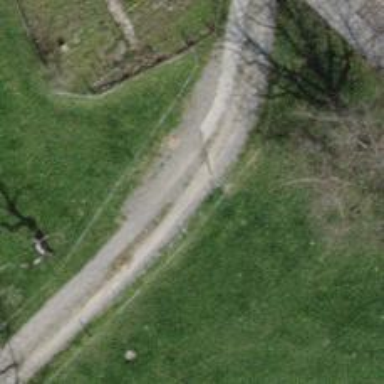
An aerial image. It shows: Track with pebblestone surface.